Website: walmart
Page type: address-validator
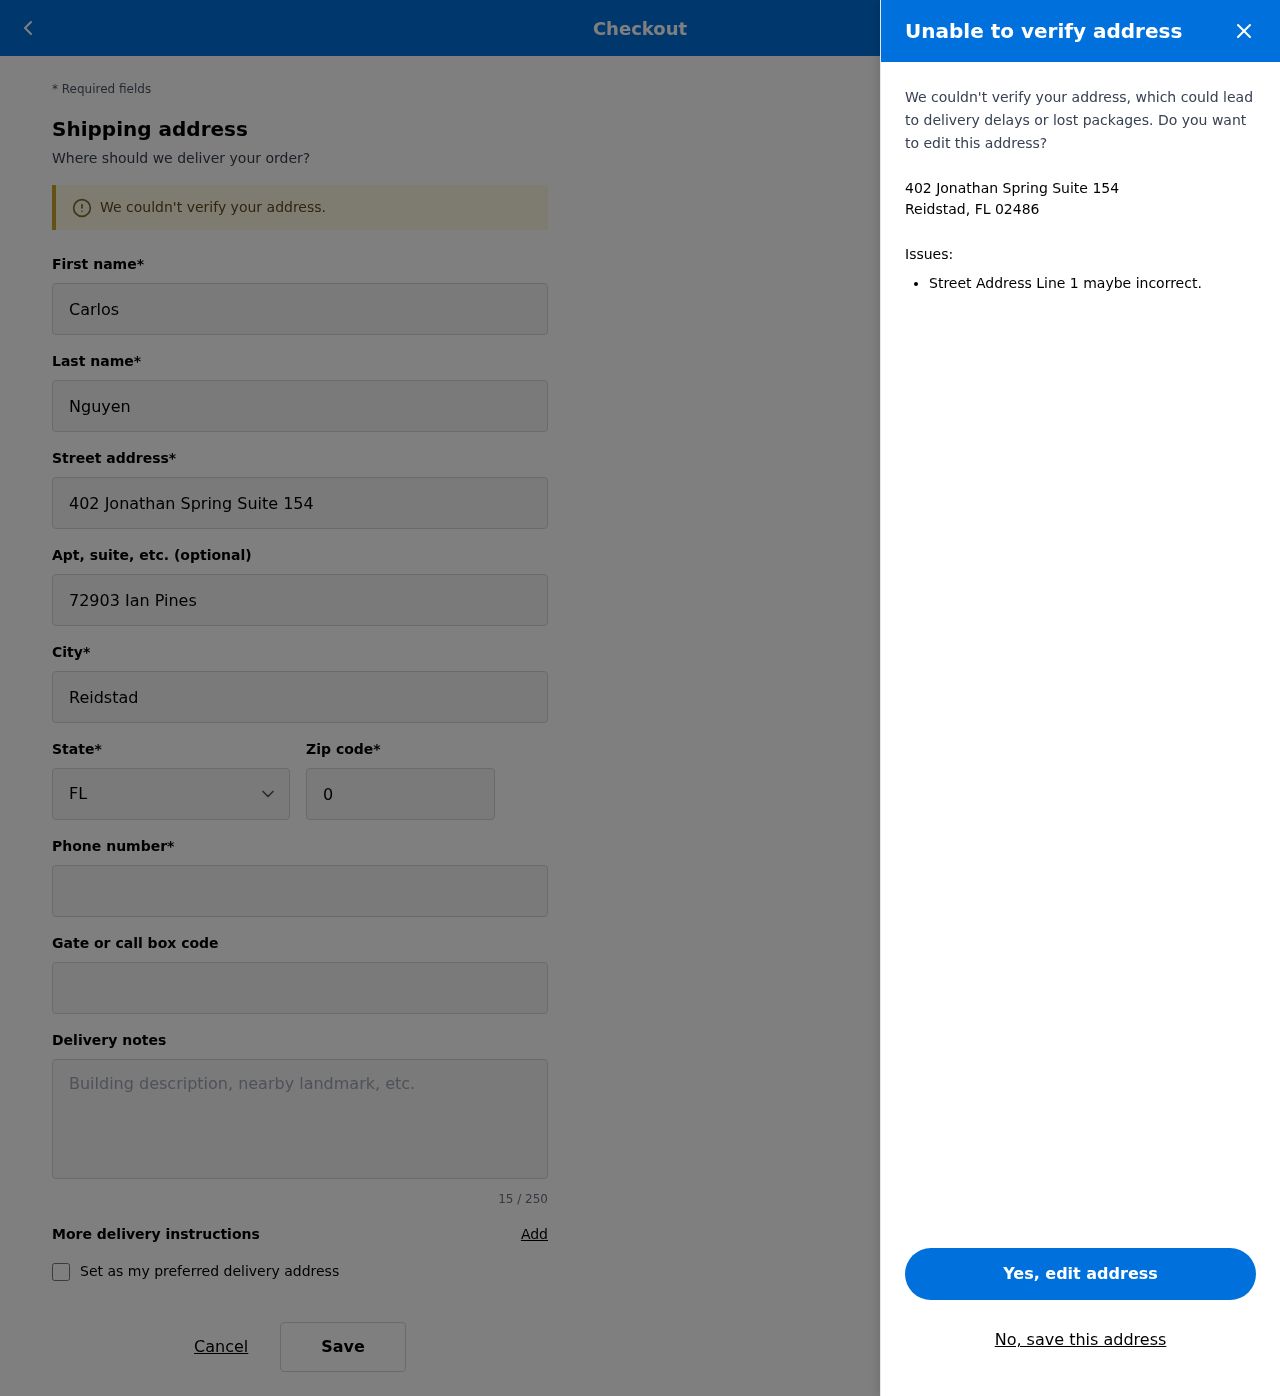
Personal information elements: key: PII_CITY_STATE_ZIP
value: Reidstad, FL 02486
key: PII_DELIVERY_INSTRUCTIONS
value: Gate code: 9521
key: PII_STATE_ABBR
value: FL
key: PII_STREET
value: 402 Jonathan Spring Suite 154
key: PII_FIRSTNAME
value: Carlos
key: PII_LASTNAME
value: Nguyen
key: PII_STREET2
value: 72903 Ian Pines
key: PII_CITY
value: Reidstad
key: PII_POSTCODE
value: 02486
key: PII_PHONE
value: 9045944256
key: PII_SECURITY_CODE
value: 62168